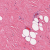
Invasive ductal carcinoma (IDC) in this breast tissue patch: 0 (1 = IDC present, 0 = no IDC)